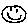
Label: smiley face